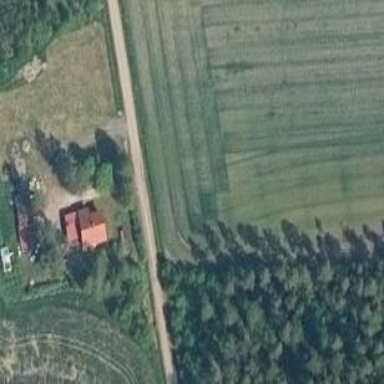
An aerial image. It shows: Farmyard area.